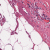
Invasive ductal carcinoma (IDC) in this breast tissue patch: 0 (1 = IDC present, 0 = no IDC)